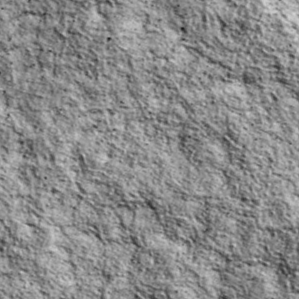
Label: non_frost